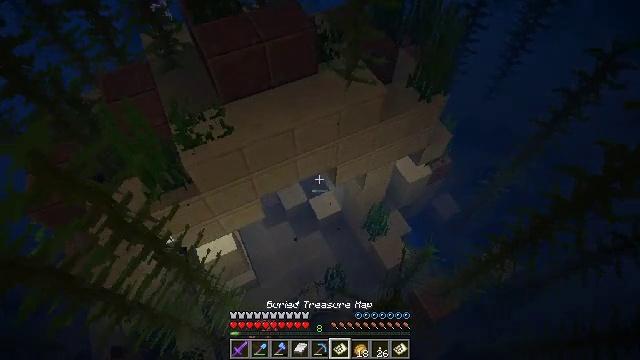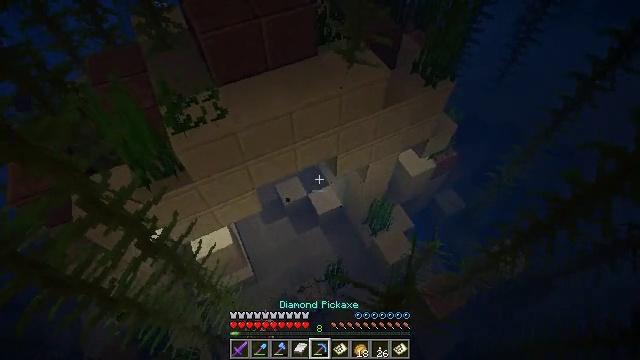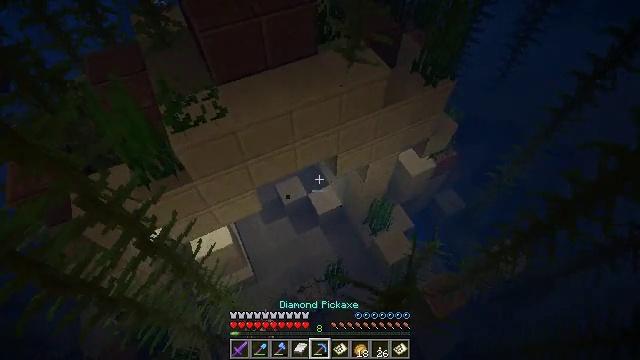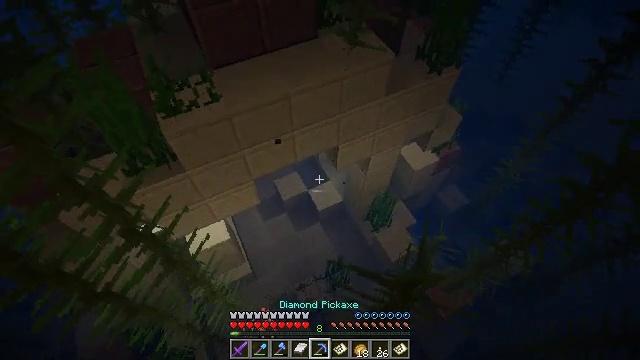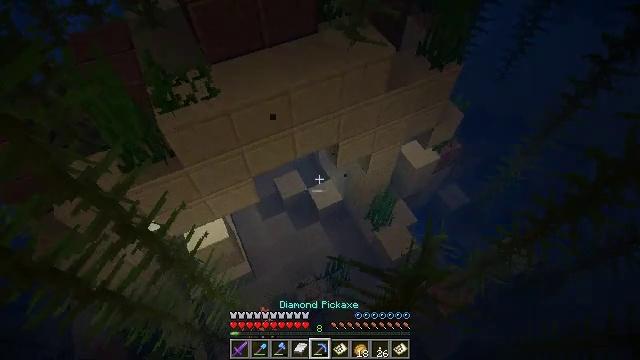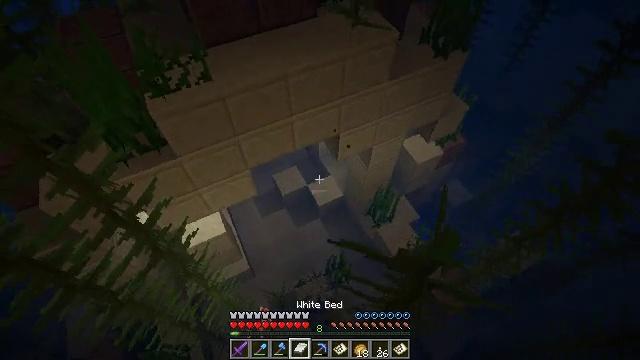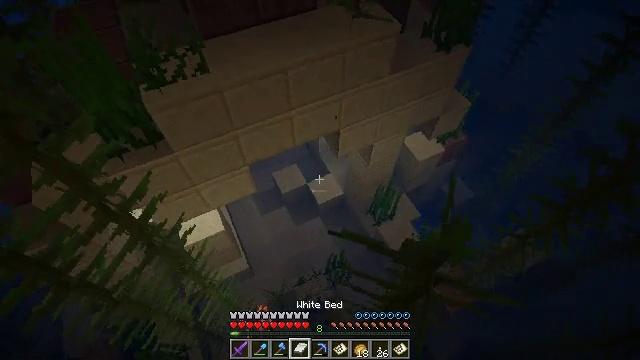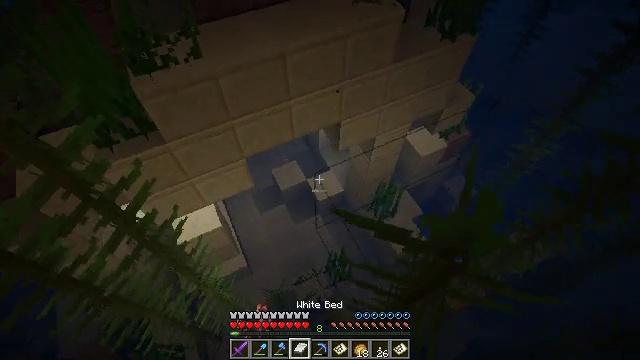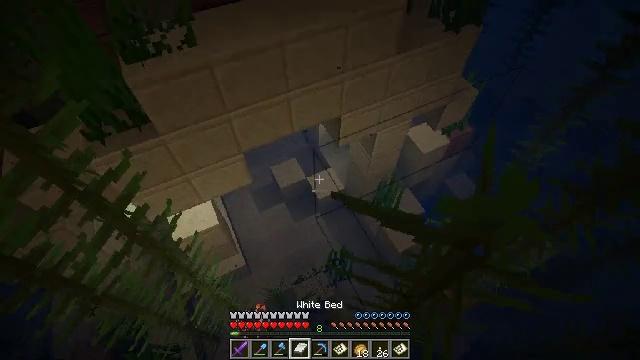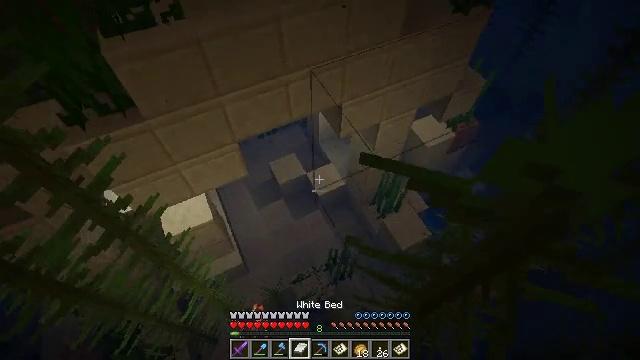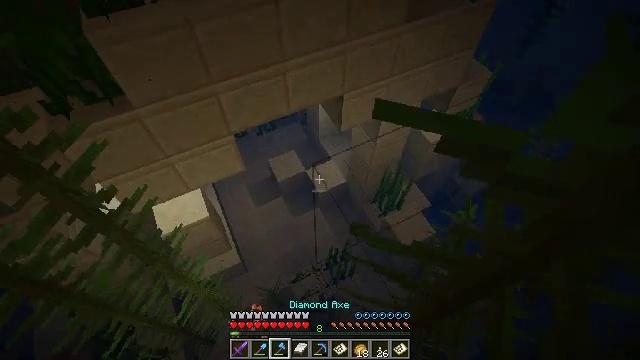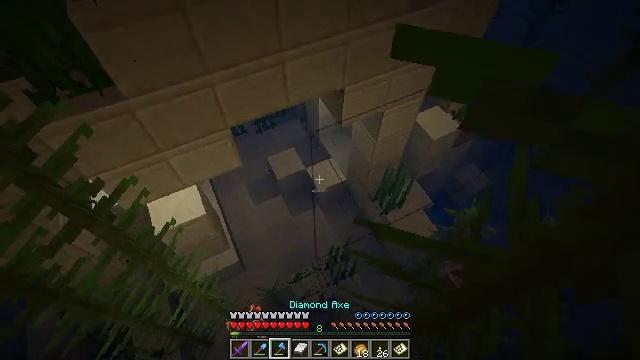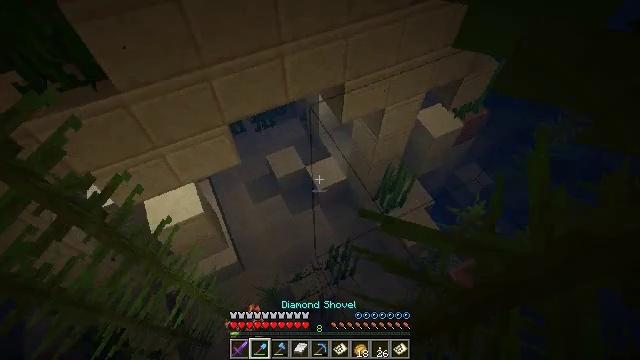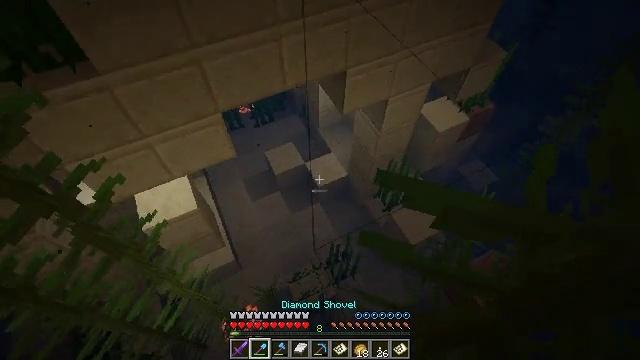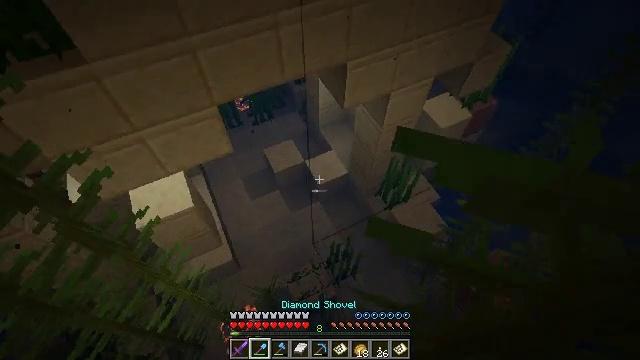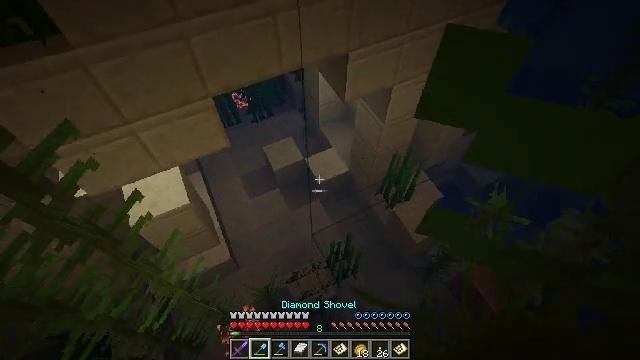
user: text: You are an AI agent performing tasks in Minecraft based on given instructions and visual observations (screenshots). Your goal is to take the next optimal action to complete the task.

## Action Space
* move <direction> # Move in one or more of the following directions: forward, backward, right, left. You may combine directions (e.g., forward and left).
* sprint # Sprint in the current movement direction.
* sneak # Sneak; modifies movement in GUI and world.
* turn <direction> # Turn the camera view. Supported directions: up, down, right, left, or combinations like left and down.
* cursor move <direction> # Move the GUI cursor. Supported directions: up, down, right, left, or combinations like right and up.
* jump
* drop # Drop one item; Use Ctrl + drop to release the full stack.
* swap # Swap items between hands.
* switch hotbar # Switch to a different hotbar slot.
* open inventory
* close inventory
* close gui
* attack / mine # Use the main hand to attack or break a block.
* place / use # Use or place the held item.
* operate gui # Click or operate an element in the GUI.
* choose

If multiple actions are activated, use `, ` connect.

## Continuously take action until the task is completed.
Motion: motion action
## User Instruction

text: Harvest kelp plant in the water.
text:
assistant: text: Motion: sneak
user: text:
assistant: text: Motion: sneak
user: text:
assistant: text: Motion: sneak
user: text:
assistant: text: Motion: sneak
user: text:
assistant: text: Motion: sneak
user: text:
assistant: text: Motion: move forward, sneak
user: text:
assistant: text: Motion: move forward, sneak
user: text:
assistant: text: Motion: move forward, sneak
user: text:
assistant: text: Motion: move forward, sneak
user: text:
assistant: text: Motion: move forward, sneak
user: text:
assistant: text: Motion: move forward, sneak
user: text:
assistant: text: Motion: move forward, sneak
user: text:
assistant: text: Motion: move forward, sneak
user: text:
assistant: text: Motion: move forward, sneak
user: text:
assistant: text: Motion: move forward, sneak
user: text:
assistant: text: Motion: sneak
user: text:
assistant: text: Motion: sneak
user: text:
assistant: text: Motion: sneak
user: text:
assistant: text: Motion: sneak
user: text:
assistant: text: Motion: sneak
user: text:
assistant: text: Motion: sneak, turn left and up
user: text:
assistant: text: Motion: sneak, turn up
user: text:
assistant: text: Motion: sneak
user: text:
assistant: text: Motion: sneak
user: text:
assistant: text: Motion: sneak, turn up
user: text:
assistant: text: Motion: sneak
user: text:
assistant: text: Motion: sneak
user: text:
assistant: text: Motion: sneak
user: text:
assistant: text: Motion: move forward, sneak
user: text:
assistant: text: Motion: move forward, sneak